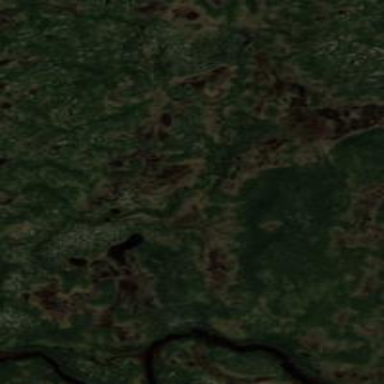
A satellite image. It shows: String bog wetland area.